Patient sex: F
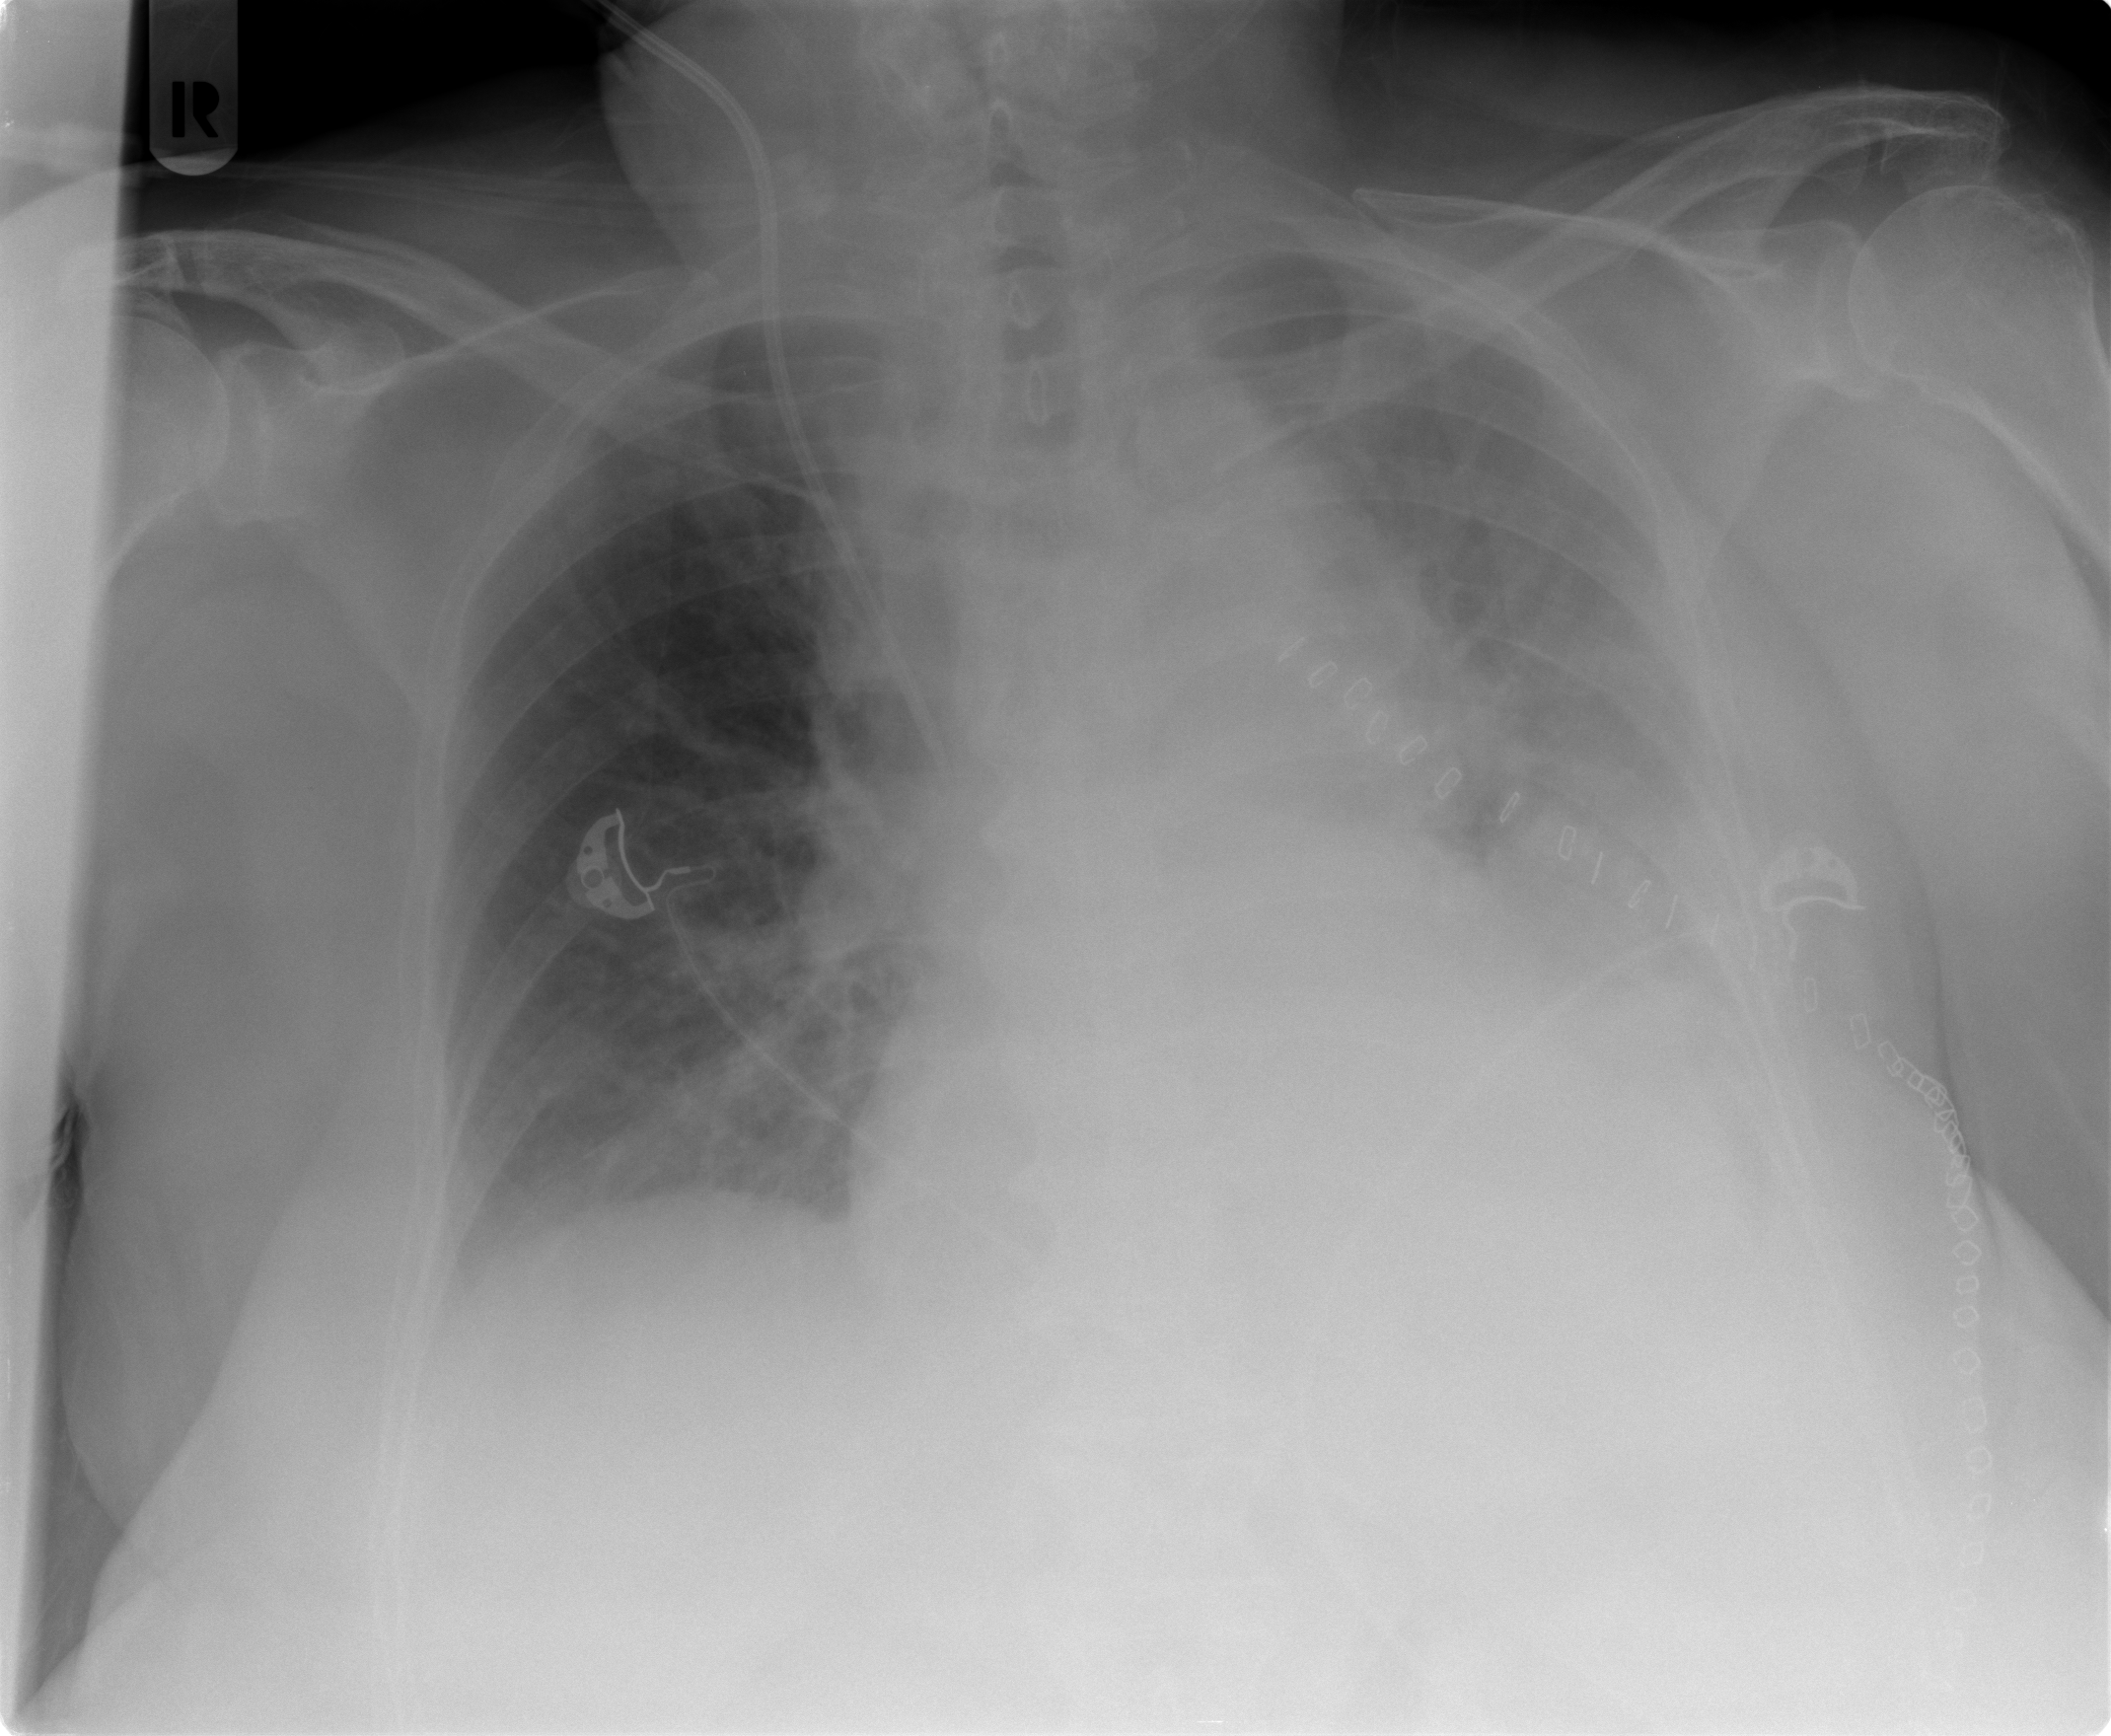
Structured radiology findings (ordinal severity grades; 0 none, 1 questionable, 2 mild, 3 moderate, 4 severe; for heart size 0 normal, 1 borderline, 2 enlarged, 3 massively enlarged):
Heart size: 2
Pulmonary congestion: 2
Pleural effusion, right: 0
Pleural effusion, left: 3
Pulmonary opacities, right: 2
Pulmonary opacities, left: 3
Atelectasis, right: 2
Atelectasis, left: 3